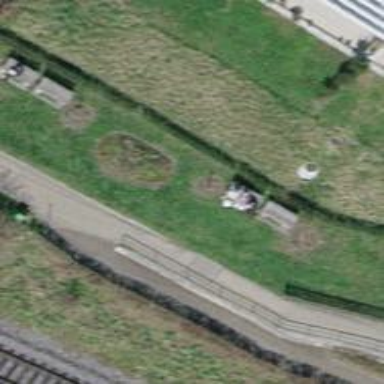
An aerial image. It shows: Brown bench in the vicinity.